Field crop: maize
Growth stage: 1
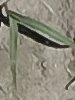
Species: sorghum